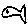
Label: fish